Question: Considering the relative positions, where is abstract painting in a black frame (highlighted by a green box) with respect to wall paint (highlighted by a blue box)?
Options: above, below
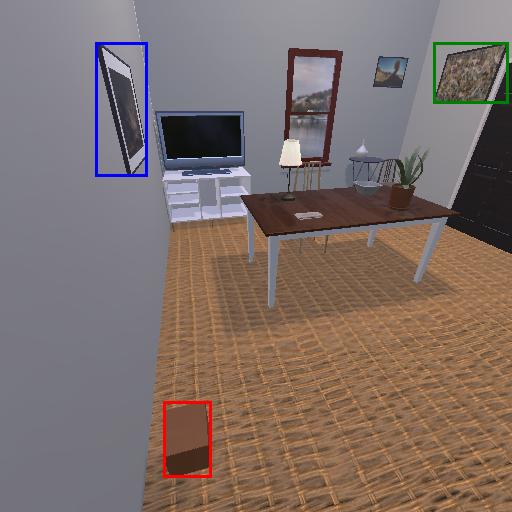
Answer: above